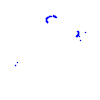
Particle: kaon